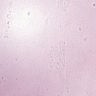
Metastatic tissue present: no